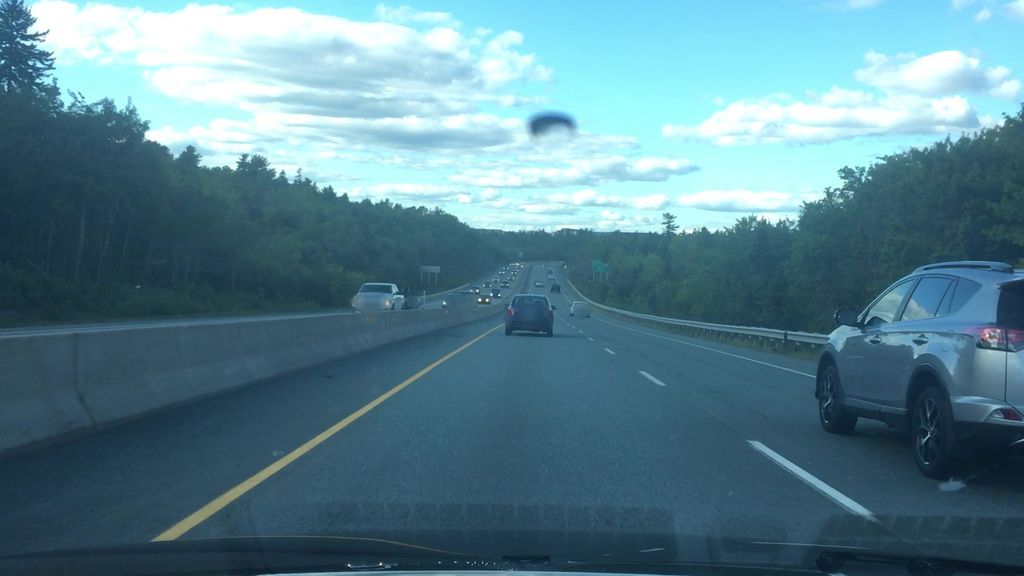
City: halifax